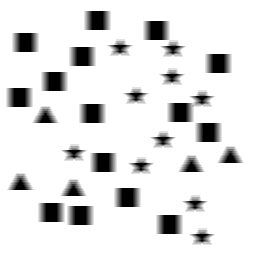
Squares: 15
Triangles: 5
Stars: 10
Total shapes: 30